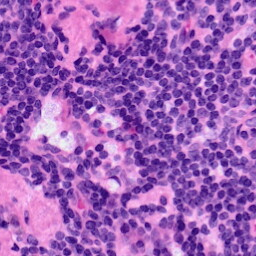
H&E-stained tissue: LymphNode